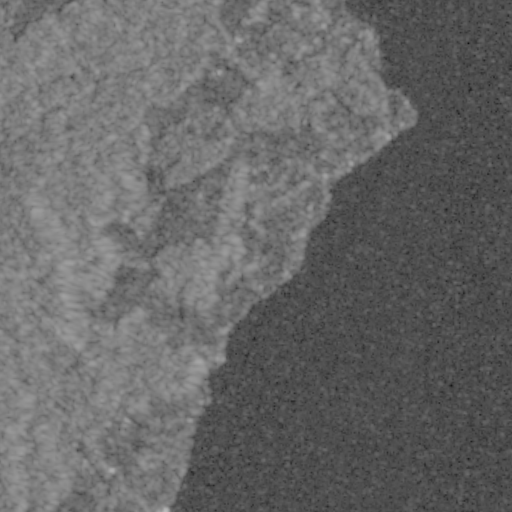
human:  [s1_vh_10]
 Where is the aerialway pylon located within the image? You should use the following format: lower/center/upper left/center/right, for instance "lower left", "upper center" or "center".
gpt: The aerialway pylon is located in the center left of the image.
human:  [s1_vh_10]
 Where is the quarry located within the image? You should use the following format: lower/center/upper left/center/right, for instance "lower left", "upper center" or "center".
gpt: The quarry is located in the upper center of the image.
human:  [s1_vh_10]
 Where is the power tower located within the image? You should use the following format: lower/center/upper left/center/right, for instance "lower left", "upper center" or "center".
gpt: There is no power tower in the image.

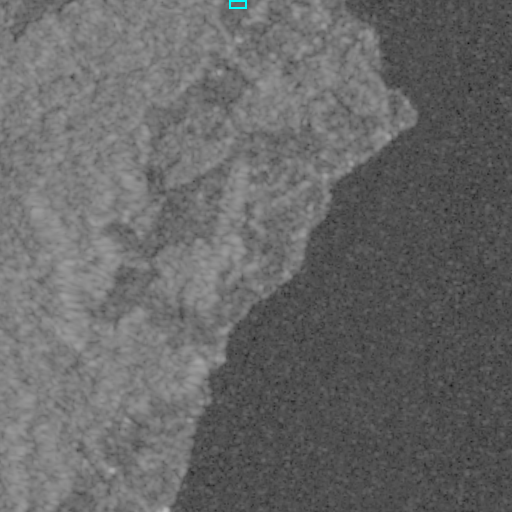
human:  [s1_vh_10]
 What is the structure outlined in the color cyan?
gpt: The structure outlined in cyan is a quarry.
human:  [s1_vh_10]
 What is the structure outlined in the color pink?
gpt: There is no pink outline.